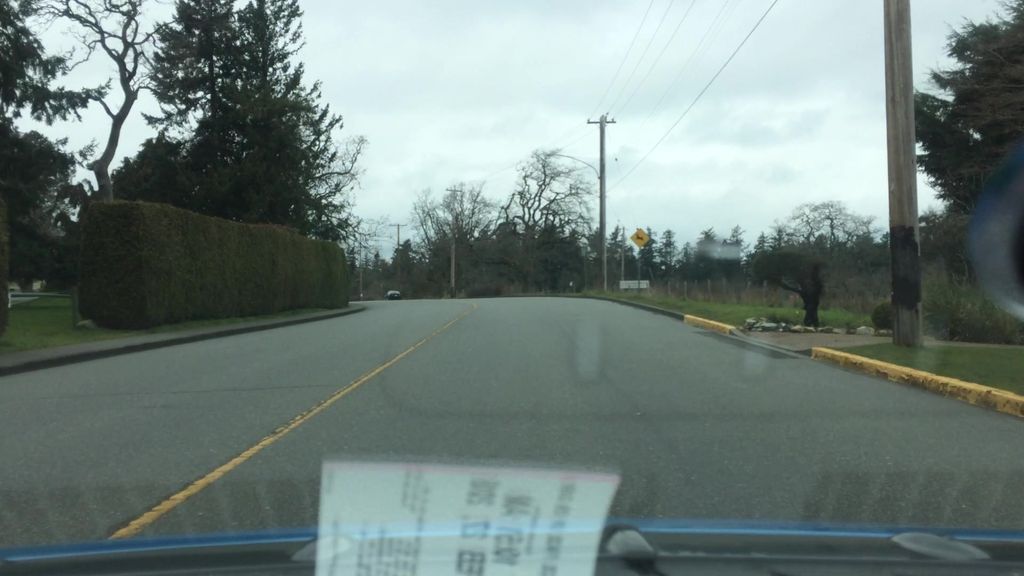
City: victoria